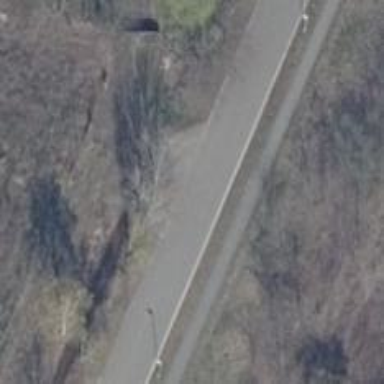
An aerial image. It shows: Residential road with asphalt surface.